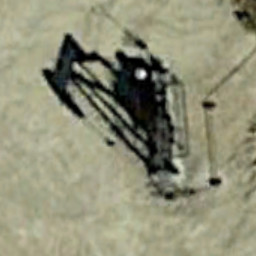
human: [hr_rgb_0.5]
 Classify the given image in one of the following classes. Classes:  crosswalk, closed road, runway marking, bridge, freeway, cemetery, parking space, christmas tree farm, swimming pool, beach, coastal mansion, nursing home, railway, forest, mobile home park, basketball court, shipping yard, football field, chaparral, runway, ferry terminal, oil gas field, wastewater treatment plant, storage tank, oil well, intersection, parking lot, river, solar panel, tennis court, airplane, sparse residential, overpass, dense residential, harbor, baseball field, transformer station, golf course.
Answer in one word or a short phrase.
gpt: oil well